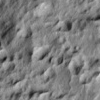
Atmospheric dust classification: not_dusty